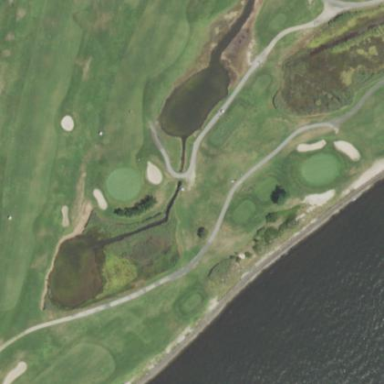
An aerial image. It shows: Water hazard on golf course. The hazard is natural water feature.